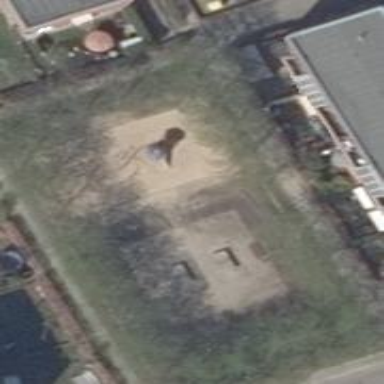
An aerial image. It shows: Playground is depicted in the image.